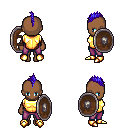
a pixel art fantasy rpg character, female body template, human, dark skin, gold chest armor, magenta pants, blue mohawk hairstyle, gold boots, shield, four views (front, back, left, right), 2x2 character sprite sheet, small pixel art, hard edges, no anti-aliasing